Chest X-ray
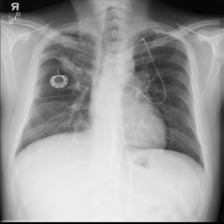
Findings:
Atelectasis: positive
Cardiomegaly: negative
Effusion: negative
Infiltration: positive
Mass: negative
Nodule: negative
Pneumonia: negative
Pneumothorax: negative
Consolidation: negative
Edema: negative
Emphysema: negative
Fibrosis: positive
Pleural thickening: negative
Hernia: negative